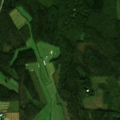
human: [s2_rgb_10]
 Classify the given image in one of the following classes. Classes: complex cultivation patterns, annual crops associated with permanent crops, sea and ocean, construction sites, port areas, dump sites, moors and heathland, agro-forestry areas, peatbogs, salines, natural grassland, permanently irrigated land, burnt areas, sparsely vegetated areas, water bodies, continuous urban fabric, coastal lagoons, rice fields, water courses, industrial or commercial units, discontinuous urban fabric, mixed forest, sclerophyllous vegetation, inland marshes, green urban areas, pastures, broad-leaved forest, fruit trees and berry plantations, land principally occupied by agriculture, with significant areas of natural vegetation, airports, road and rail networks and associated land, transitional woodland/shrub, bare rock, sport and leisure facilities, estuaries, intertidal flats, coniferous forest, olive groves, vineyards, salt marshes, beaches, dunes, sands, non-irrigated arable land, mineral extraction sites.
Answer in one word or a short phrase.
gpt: non-irrigated arable land, land principally occupied by agriculture, with significant areas of natural vegetation, mixed forest, transitional woodland/shrub